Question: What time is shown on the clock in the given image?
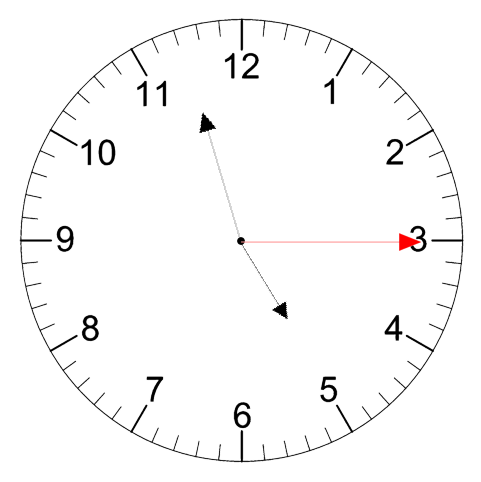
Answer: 04:57:15